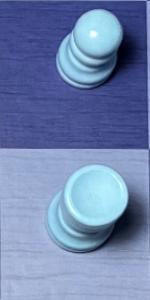
Label: Rook_White